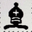
Piece: bB